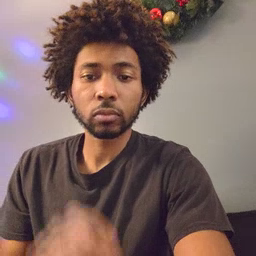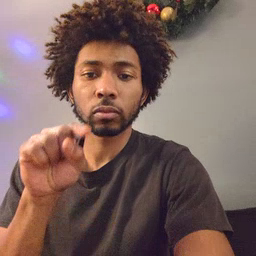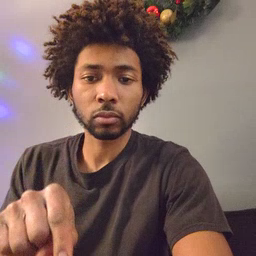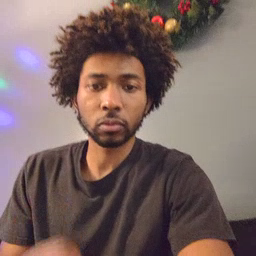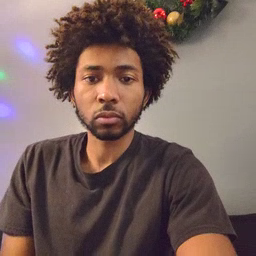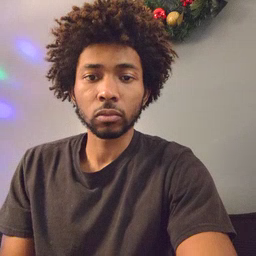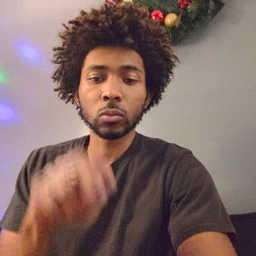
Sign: there